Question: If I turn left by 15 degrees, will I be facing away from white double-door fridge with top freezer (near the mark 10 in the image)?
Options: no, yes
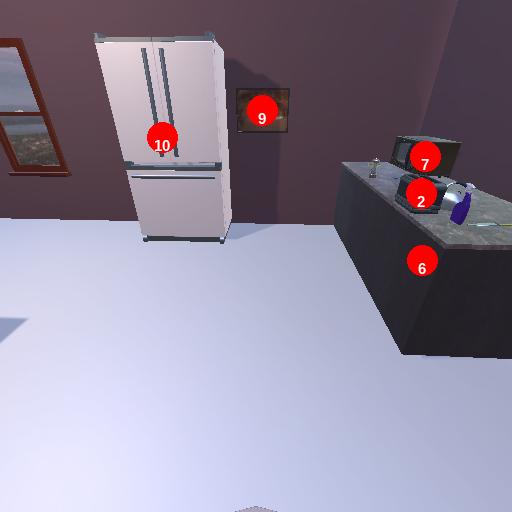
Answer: no